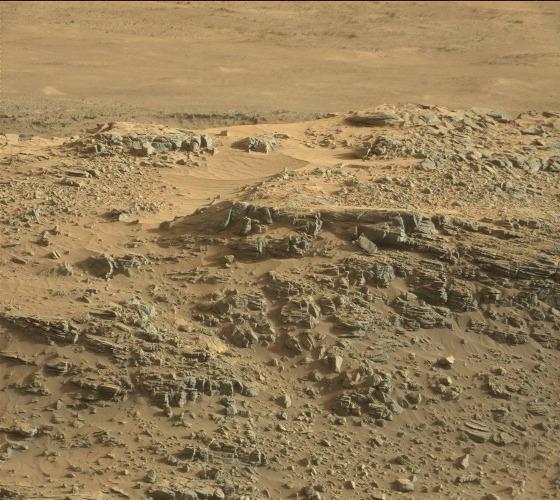
Terrain classes present: Bedrock, Gravel / Sand / Soil, Rock, Shadow